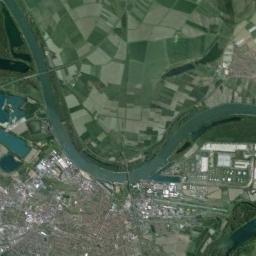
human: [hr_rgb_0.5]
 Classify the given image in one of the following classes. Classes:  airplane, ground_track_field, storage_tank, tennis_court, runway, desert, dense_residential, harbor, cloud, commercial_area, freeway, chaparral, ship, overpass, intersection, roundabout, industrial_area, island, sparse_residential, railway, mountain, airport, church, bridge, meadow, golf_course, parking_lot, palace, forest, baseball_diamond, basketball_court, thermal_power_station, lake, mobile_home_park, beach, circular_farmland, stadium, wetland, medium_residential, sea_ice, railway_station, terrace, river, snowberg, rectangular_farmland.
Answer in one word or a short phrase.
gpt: river